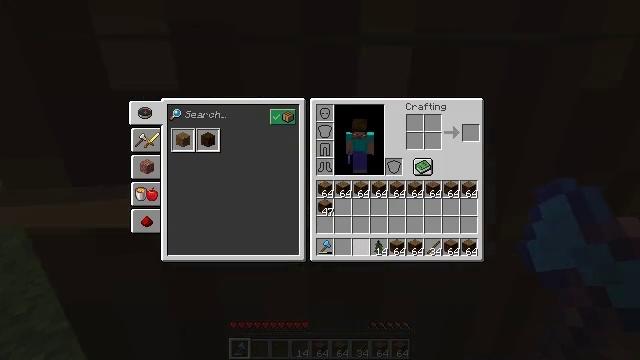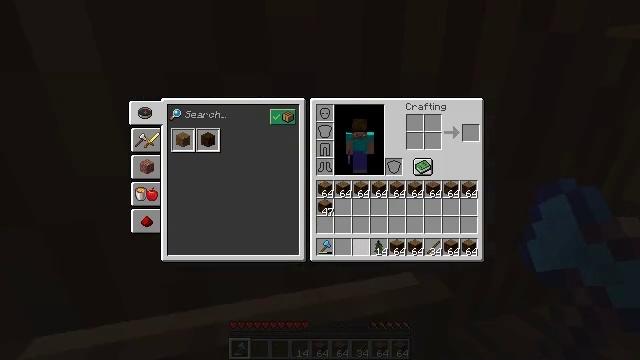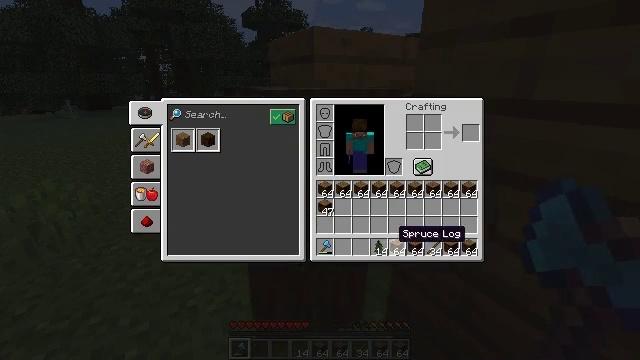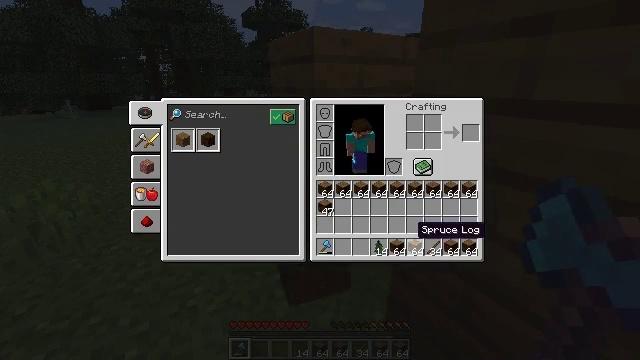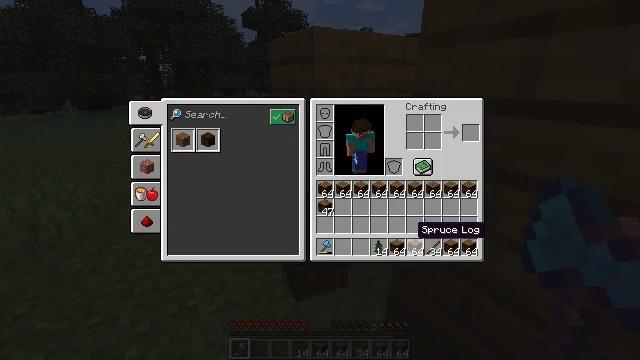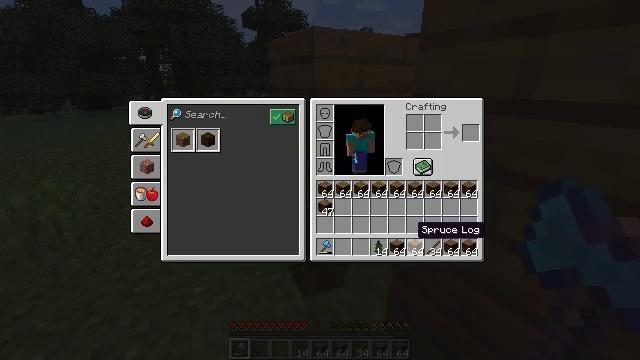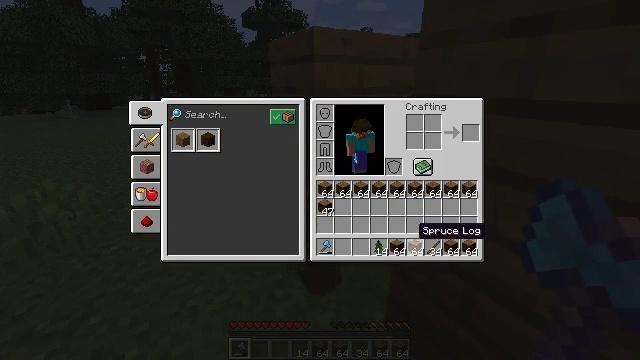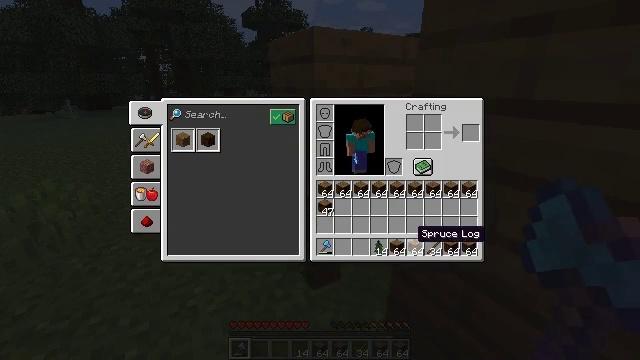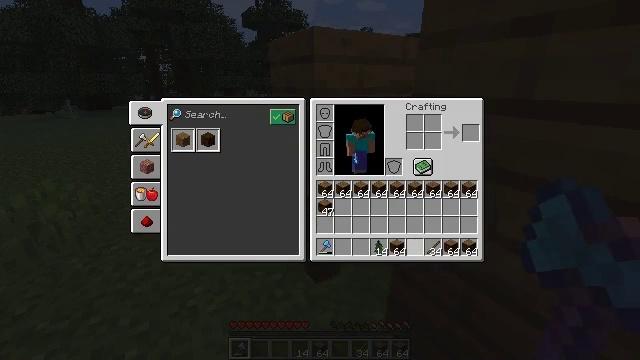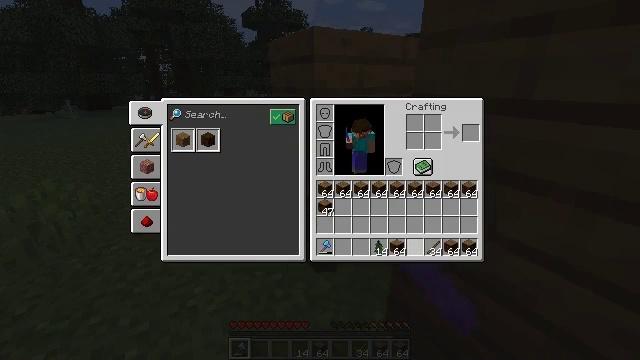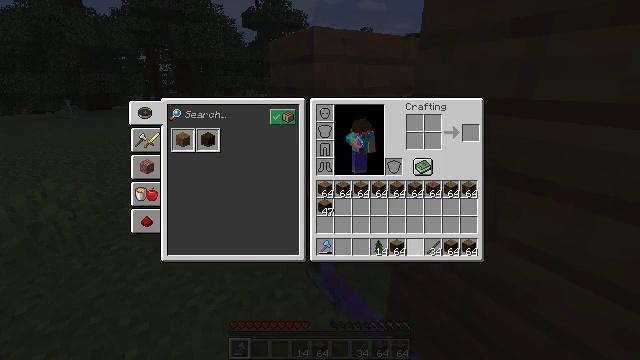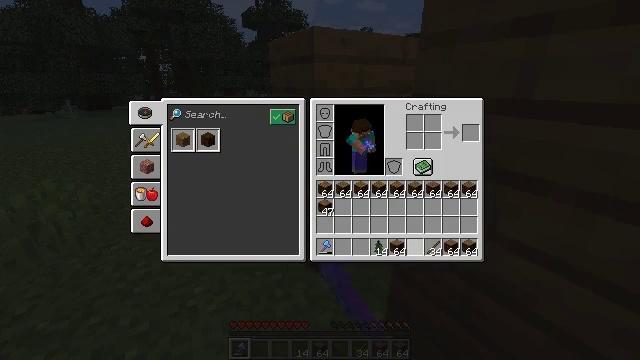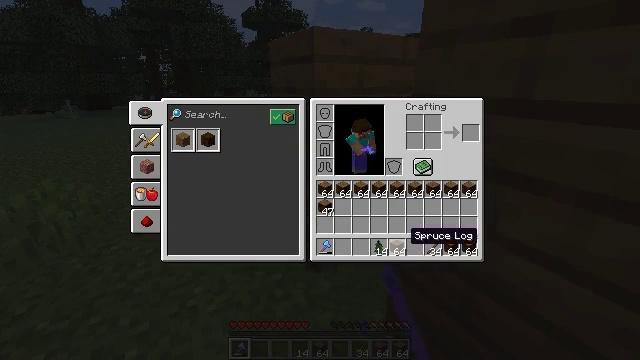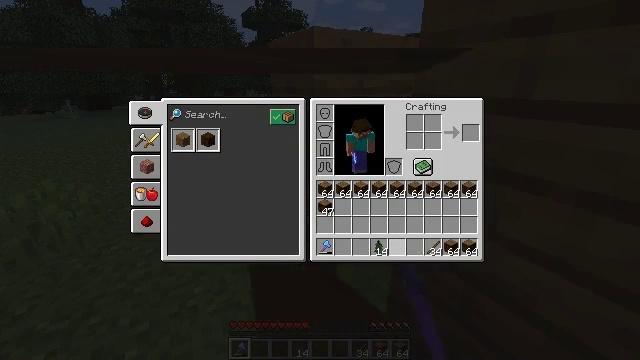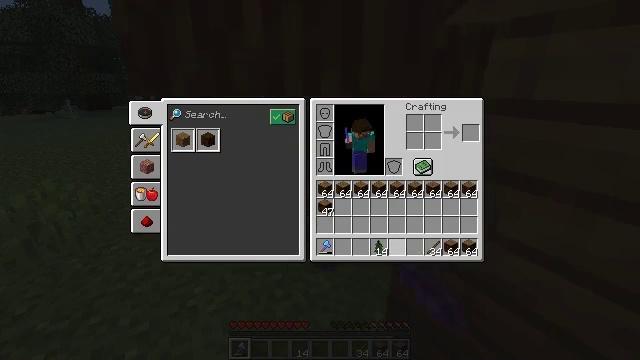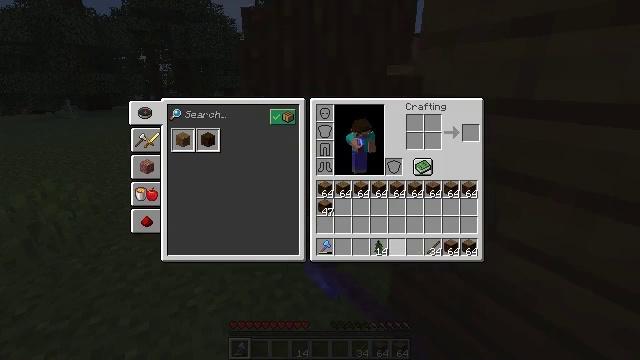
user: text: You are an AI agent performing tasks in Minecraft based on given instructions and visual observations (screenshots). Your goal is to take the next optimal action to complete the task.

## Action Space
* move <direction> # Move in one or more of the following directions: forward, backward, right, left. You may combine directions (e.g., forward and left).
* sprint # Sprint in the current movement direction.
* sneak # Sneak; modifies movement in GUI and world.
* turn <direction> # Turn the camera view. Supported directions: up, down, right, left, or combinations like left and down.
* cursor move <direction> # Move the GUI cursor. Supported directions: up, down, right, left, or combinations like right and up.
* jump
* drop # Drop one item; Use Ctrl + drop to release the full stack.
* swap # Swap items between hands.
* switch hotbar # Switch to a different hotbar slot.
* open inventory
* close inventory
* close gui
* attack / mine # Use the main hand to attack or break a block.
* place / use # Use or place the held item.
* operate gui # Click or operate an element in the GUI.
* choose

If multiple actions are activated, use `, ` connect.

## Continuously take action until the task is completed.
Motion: motion action
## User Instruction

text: Remove a spruce log from the inventory.
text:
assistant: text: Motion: sprint, drop
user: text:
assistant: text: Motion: sprint, cursor move right, drop
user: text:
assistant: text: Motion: sprint, cursor move right
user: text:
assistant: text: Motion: sprint
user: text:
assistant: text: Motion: sprint
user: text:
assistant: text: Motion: sprint
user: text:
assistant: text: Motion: sprint
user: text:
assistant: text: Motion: sprint, drop
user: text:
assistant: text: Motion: sprint, drop
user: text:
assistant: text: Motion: sprint, drop
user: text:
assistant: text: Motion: sprint
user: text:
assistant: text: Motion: sprint
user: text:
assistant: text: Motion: sprint, drop
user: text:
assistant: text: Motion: sprint, drop
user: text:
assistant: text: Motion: sprint, drop
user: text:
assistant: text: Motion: sprint
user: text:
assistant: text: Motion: sprint, cursor move right
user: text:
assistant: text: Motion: sprint, cursor move right
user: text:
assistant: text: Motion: sprint
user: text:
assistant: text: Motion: sprint
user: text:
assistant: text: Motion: sprint
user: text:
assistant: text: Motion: sprint, drop
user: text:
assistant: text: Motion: sprint, drop
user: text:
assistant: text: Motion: sprint
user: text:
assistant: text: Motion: sprint
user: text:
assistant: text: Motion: sprint, cursor move right
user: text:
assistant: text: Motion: sprint, drop
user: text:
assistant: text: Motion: sprint, drop
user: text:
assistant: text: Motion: sprint, drop
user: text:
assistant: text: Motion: sprint, cursor move left and up